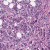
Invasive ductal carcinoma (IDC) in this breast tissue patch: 1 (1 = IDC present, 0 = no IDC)